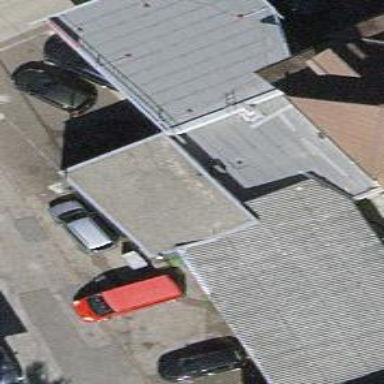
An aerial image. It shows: Flat roof building.